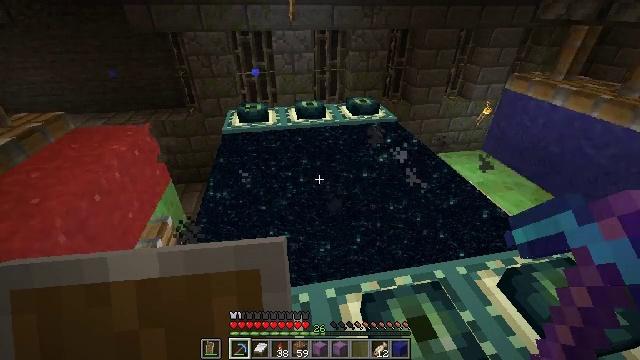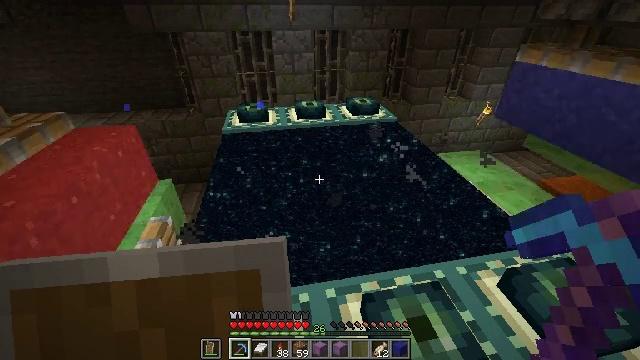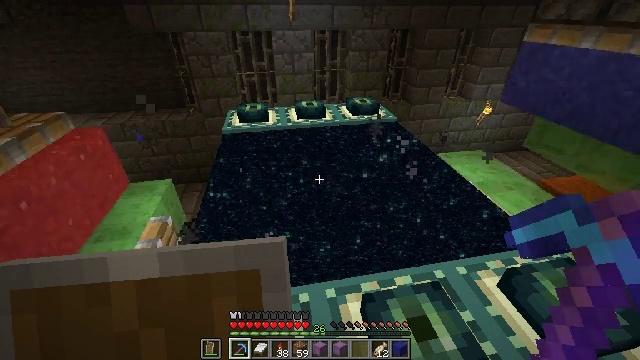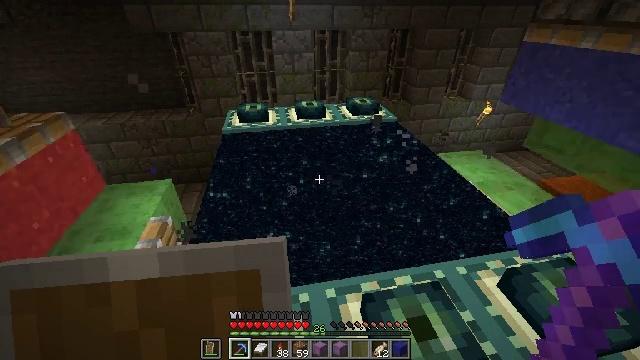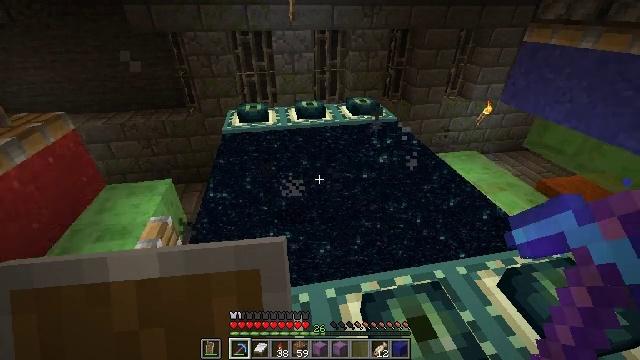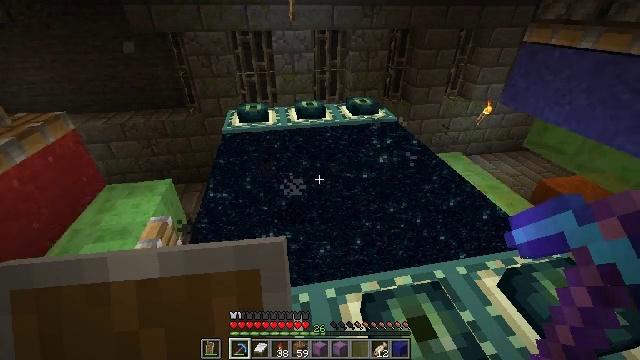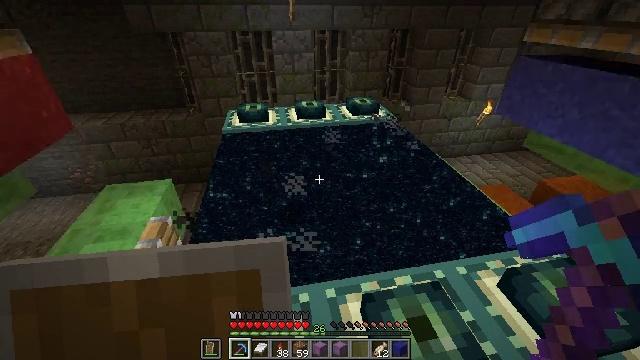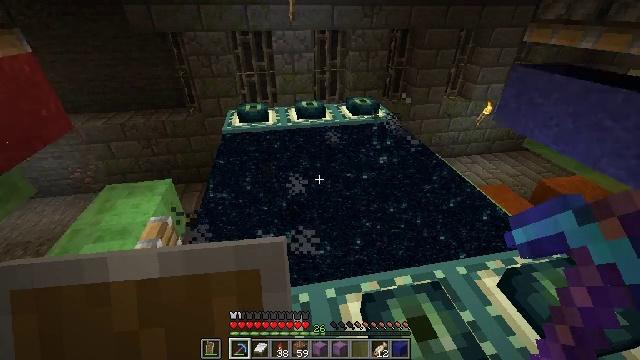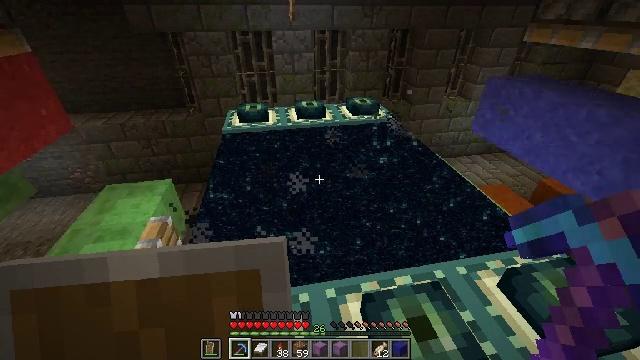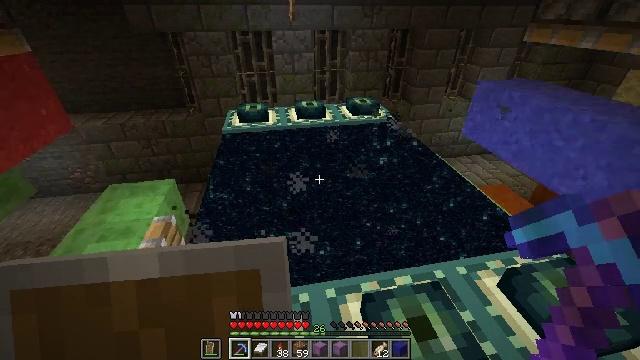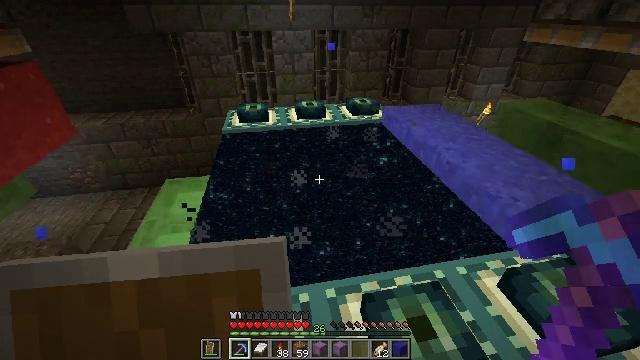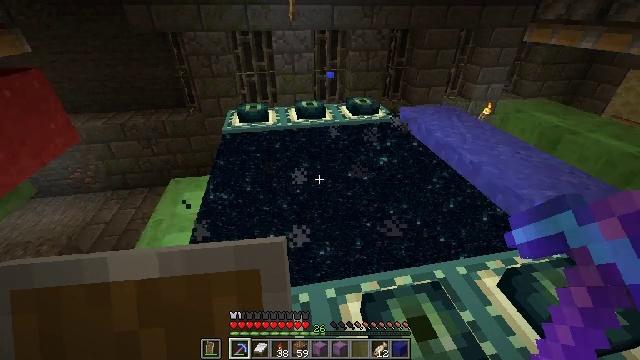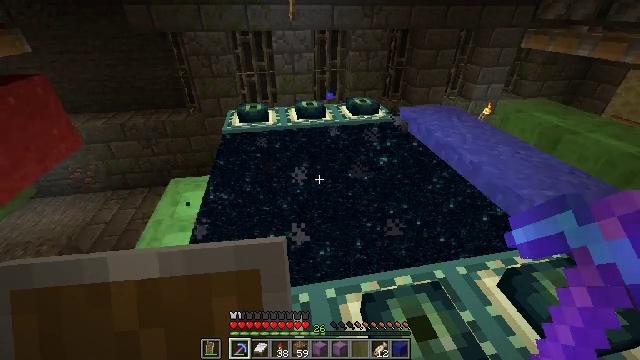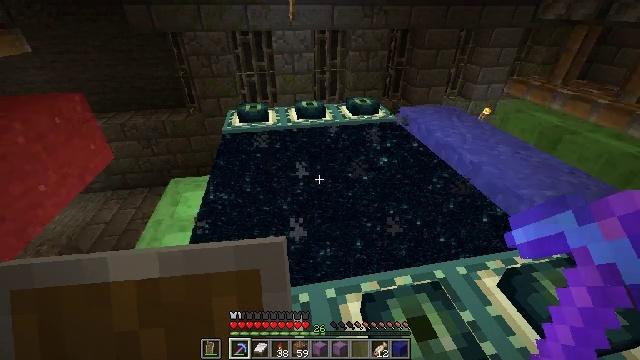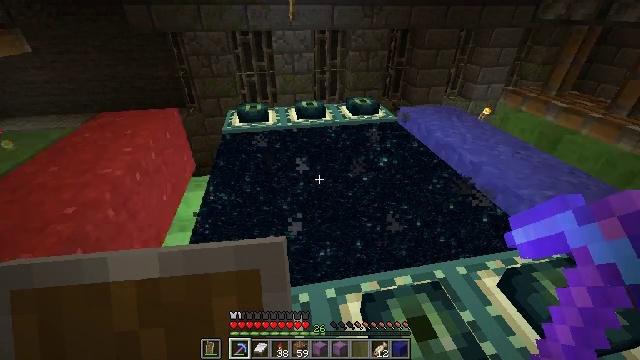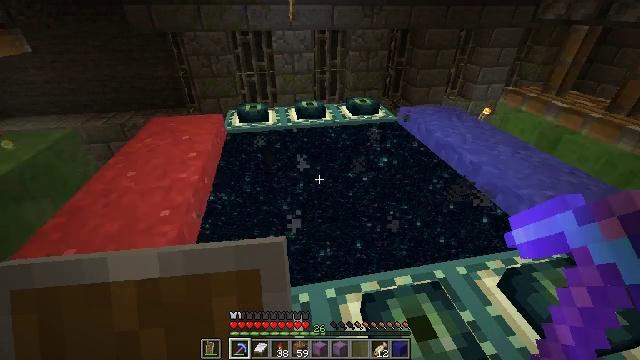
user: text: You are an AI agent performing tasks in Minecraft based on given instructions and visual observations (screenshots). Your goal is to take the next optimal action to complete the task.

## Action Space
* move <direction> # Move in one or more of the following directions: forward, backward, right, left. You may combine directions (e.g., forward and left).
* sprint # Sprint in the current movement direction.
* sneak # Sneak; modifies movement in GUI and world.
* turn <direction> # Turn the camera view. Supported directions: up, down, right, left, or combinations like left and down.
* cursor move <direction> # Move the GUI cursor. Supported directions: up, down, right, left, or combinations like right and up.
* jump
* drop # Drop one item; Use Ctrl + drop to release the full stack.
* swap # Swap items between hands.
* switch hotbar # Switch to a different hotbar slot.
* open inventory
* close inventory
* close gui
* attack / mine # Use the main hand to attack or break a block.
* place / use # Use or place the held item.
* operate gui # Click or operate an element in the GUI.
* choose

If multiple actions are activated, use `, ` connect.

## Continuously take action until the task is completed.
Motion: motion action
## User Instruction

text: Gather some blue concrete powder.
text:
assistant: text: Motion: no_op
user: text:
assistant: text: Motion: no_op
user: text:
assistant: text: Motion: no_op
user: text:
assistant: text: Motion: no_op
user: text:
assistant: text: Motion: no_op
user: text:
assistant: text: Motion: no_op
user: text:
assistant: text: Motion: no_op
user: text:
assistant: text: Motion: no_op
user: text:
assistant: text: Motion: no_op
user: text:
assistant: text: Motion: no_op
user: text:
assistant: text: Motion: no_op
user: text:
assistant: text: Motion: no_op
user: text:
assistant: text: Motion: no_op
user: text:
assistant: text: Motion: no_op
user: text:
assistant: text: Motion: no_op
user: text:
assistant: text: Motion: no_op
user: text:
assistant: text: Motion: no_op
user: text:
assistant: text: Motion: no_op
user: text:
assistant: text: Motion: no_op
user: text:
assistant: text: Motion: no_op
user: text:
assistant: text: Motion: no_op
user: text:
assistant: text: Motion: no_op
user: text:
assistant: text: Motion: no_op
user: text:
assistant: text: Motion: no_op
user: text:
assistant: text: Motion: no_op
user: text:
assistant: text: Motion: no_op
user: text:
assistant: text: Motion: no_op
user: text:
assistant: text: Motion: no_op
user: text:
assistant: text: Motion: no_op
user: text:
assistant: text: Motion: no_op